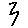
Label: zigzag